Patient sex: M
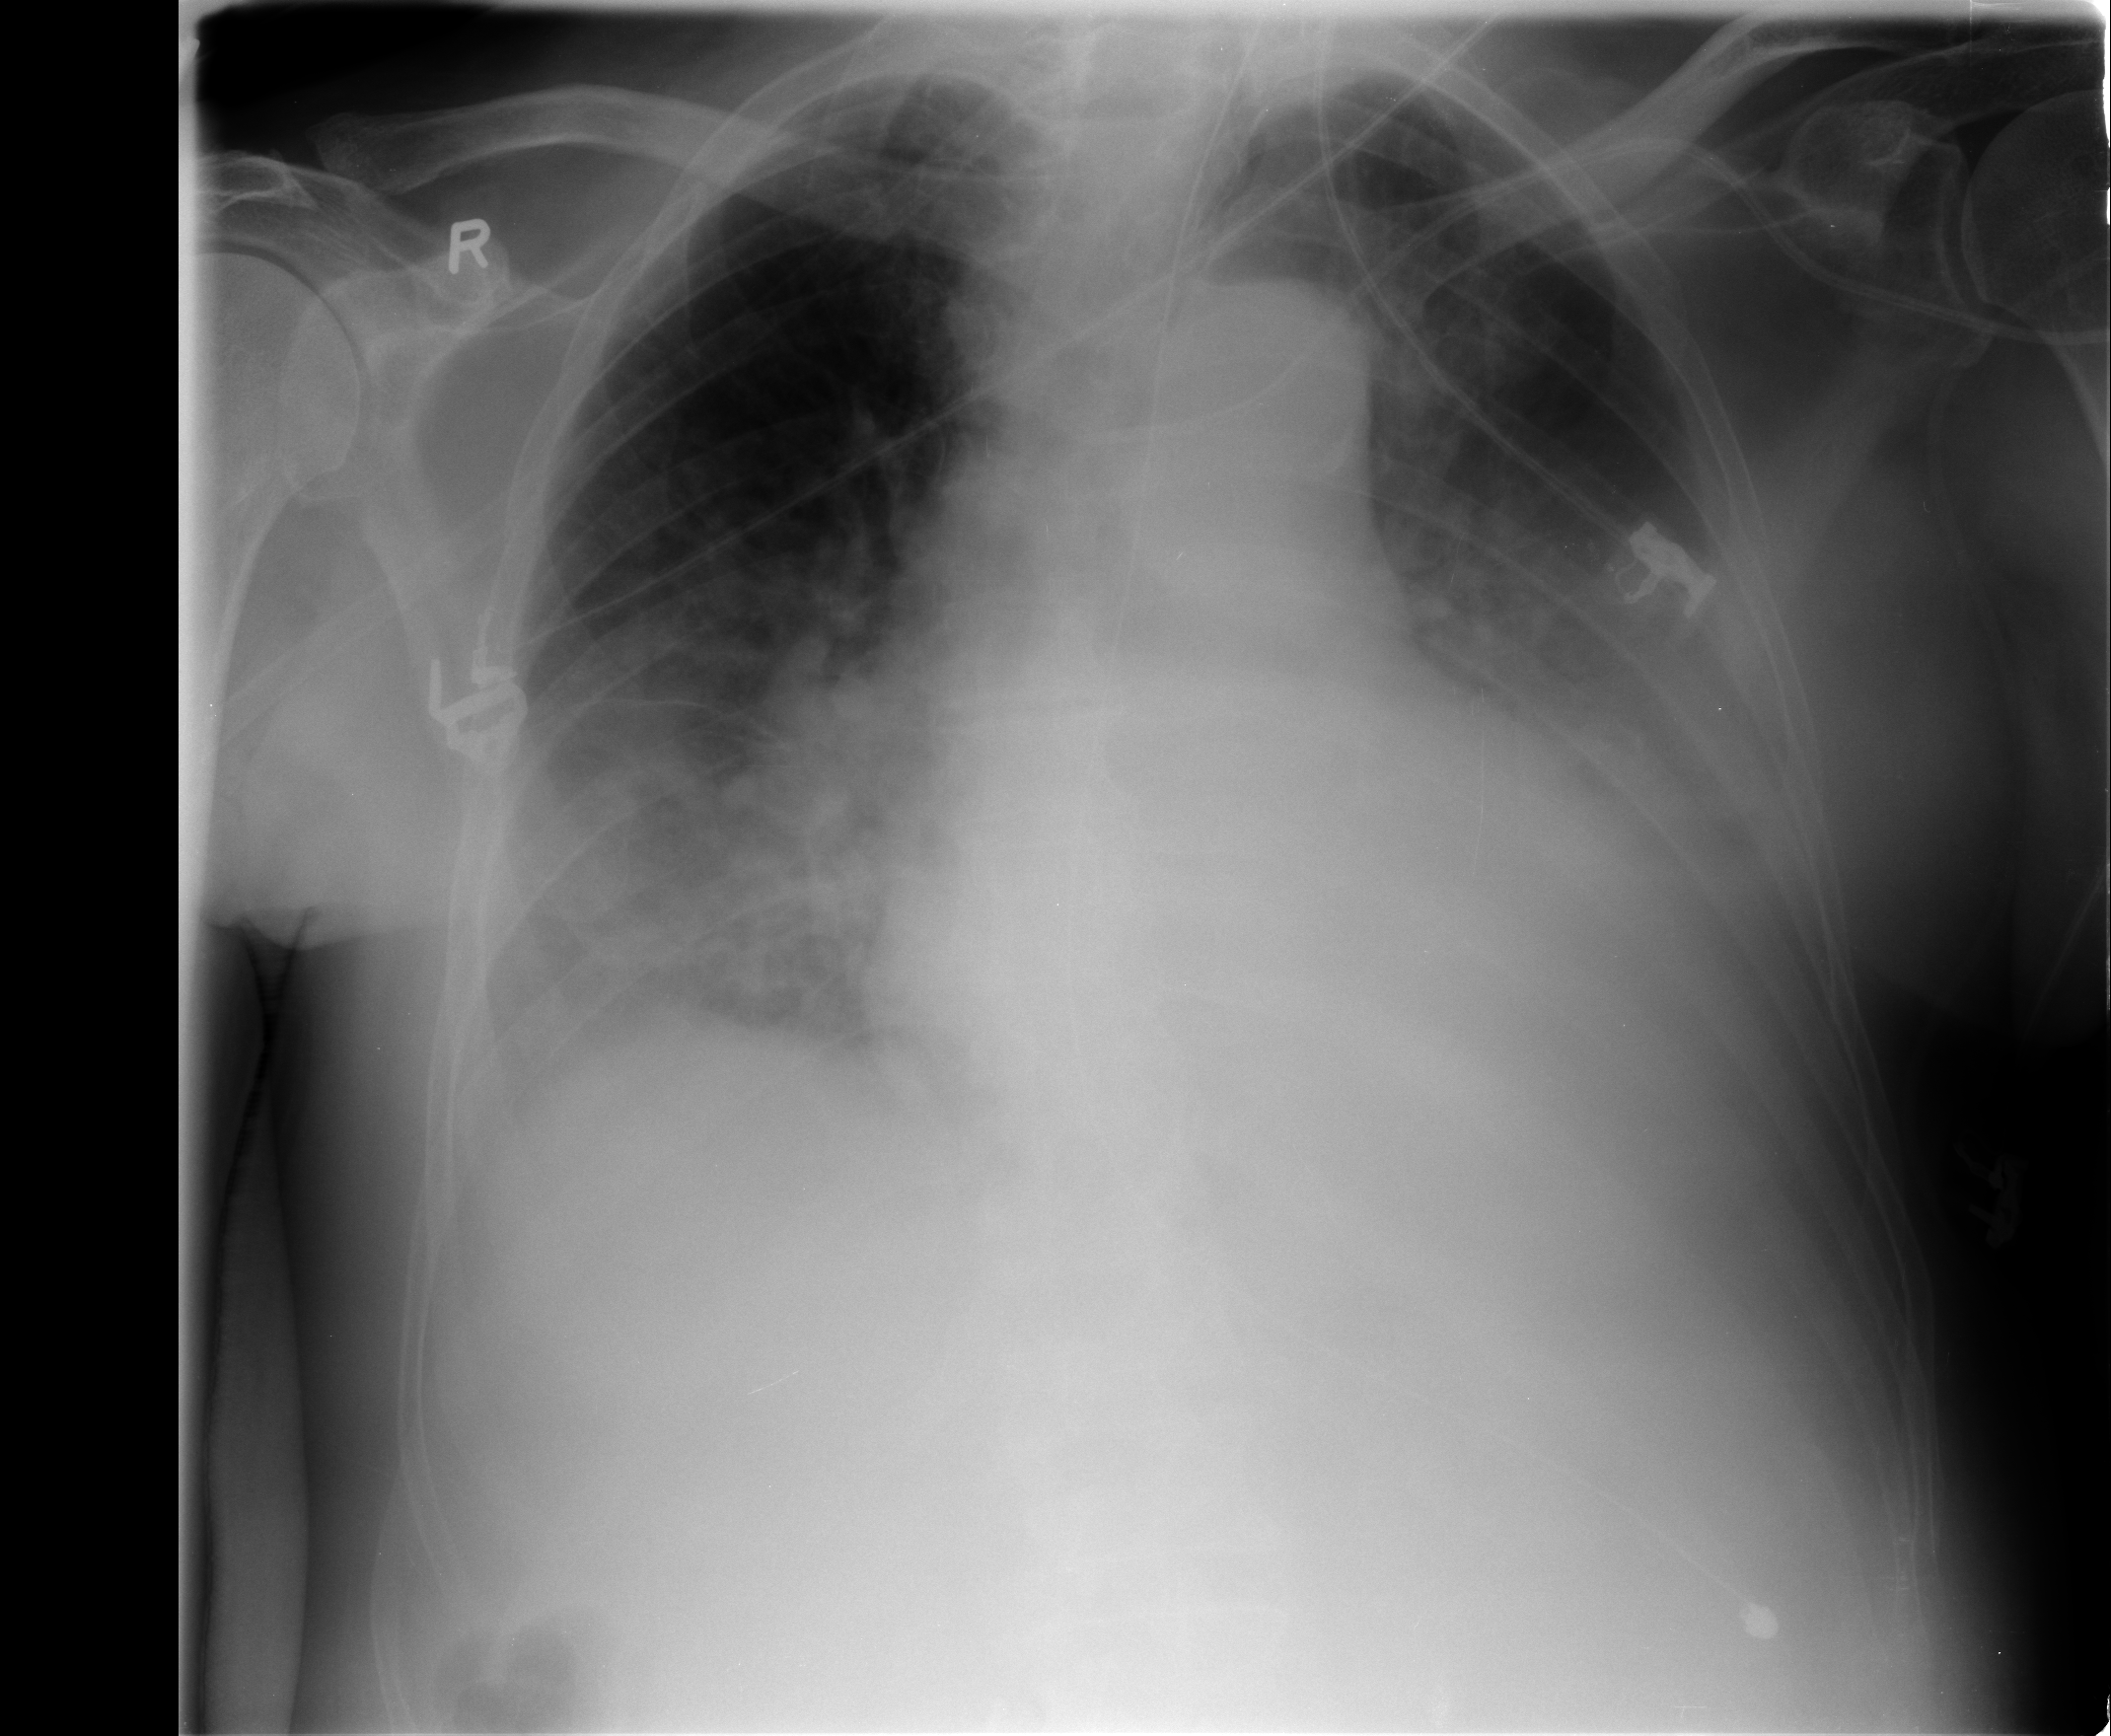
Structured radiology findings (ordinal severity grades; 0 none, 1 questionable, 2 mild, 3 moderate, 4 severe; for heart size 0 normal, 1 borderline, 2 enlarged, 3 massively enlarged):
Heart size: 2
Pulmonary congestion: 3
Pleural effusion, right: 2
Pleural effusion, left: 2
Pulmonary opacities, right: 0
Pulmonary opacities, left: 0
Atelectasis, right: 2
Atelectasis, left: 2